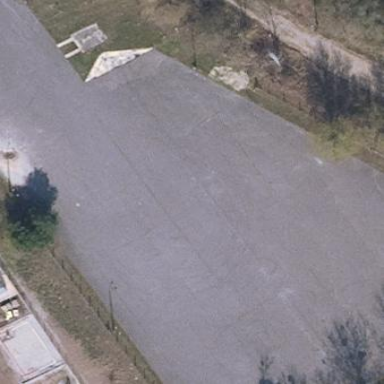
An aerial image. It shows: Parking area with surface.